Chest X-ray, PA view. Patient: 35 years old, sex F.
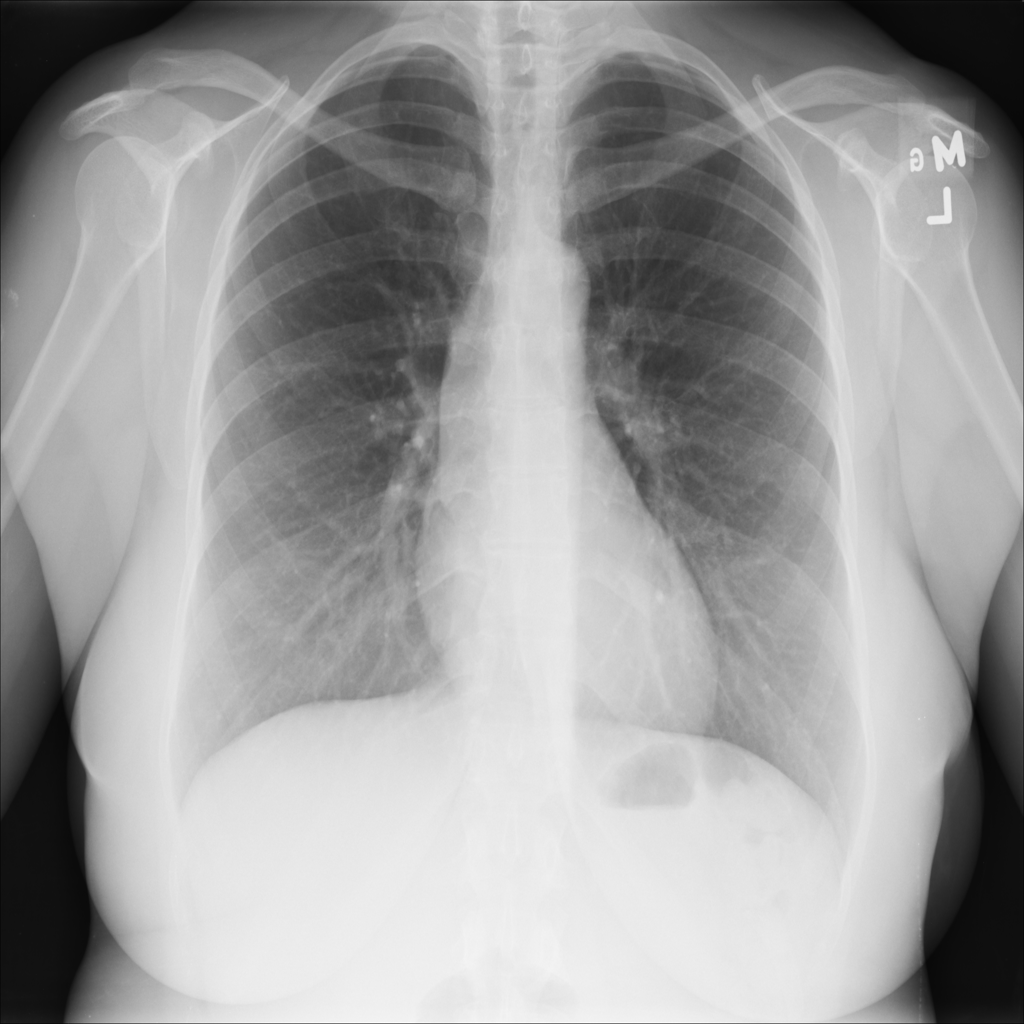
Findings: No Finding